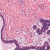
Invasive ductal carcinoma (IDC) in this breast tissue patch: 0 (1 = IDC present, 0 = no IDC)